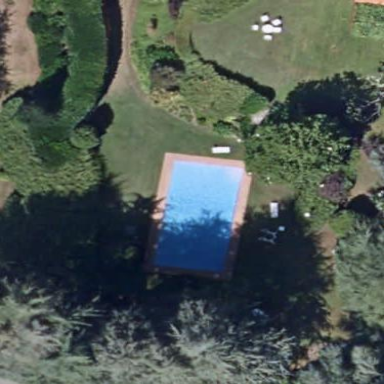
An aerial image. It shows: Swimming pool located in leisure land.